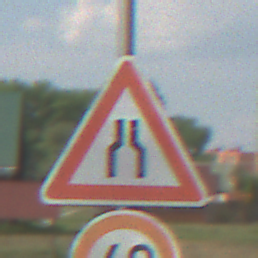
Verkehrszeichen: VerengteFahrbahn
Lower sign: Geschwindigkeit60
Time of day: MorningAfternoon
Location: Outdoor (Nature)
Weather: PartlyCloudy
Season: NotSpecified
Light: Natural